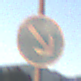
Verkehrszeichen: VorgeschriebeneVorbeifahrtRechts
Umgebung: Outdoor, Nature
Tageszeit: SunriseSunset
Wetter: Clear
Licht: Natural
Jahreszeit: NotSpecified
Kontrast: HighContrast